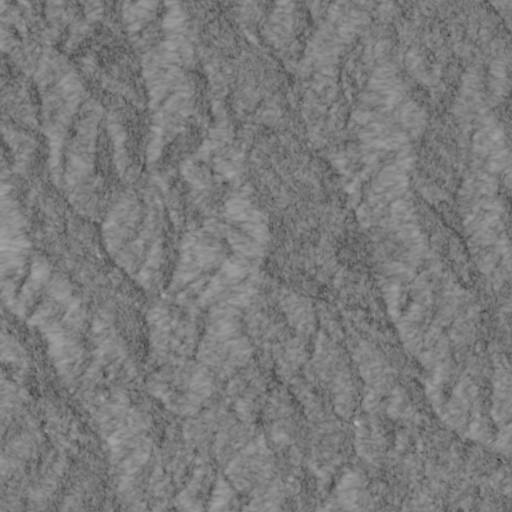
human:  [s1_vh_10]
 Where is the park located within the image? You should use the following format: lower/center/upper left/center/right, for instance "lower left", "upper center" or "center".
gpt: The park is located in the left of the image.
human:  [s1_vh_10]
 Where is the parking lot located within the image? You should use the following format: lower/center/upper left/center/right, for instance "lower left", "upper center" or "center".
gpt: The parking lot is located in the lower left of the image.
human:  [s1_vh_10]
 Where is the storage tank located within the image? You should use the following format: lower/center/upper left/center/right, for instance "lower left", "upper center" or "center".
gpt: The storage tank is located in the lower left of the image.
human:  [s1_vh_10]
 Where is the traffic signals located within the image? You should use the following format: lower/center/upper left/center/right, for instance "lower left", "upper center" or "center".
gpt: The traffic signals is located in the lower left of the image.
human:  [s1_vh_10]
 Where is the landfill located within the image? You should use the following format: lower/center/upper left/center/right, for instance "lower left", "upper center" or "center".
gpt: There is no landfill in the image.

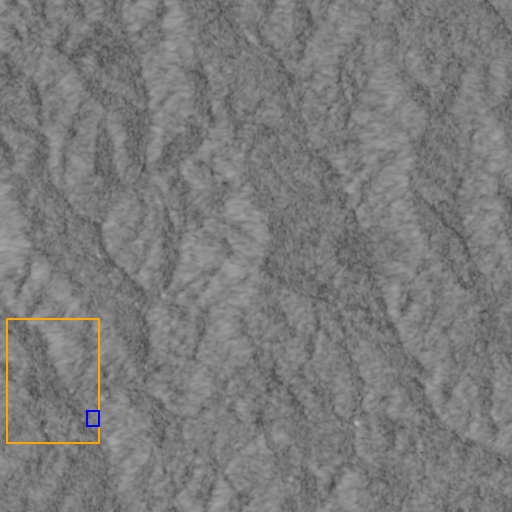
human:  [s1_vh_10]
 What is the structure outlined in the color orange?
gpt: The structure outlined in orange is a park.
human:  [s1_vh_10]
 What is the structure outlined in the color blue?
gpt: The structure outlined in blue is a parking lot.
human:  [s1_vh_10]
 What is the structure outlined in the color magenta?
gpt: There is no magenta outline.